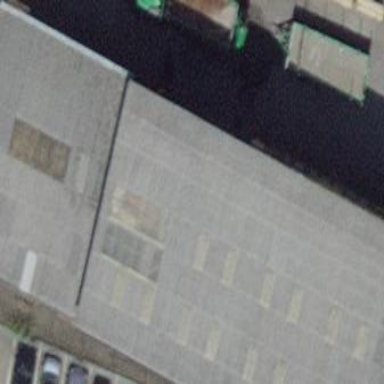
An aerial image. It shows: Industrial building.